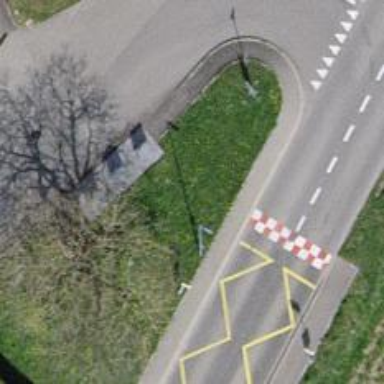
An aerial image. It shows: Bus stop with platform for public transport.